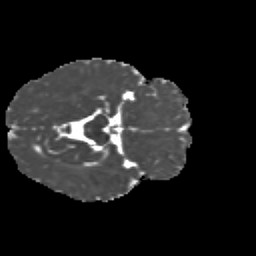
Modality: MD
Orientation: axial
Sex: male
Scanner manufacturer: siemens
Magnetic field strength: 3 T
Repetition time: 5 s
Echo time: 0.071 s